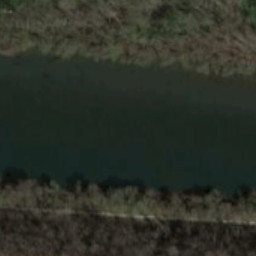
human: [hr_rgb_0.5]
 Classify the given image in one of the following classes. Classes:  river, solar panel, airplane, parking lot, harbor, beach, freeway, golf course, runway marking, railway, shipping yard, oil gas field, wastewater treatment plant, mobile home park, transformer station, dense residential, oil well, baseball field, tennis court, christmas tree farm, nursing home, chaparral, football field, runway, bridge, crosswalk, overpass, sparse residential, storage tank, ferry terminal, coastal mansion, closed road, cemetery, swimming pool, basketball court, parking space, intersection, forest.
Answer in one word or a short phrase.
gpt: river